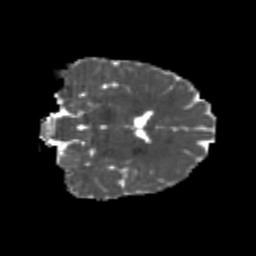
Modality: MD
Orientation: coronal
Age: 23
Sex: female
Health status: healthy
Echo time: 0.074 s